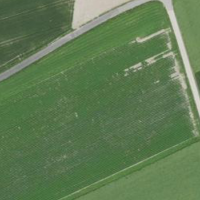
EUNIS habitat code: 52
Species observed at this site:
Polygonum aviculare
Plantago major